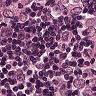
Metastatic tissue present: yes